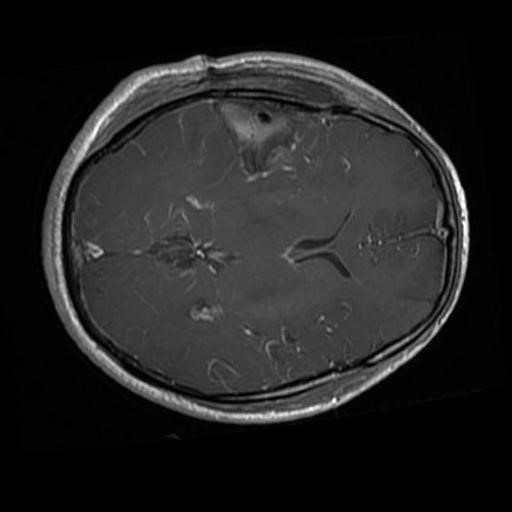
Label: brain_glioma